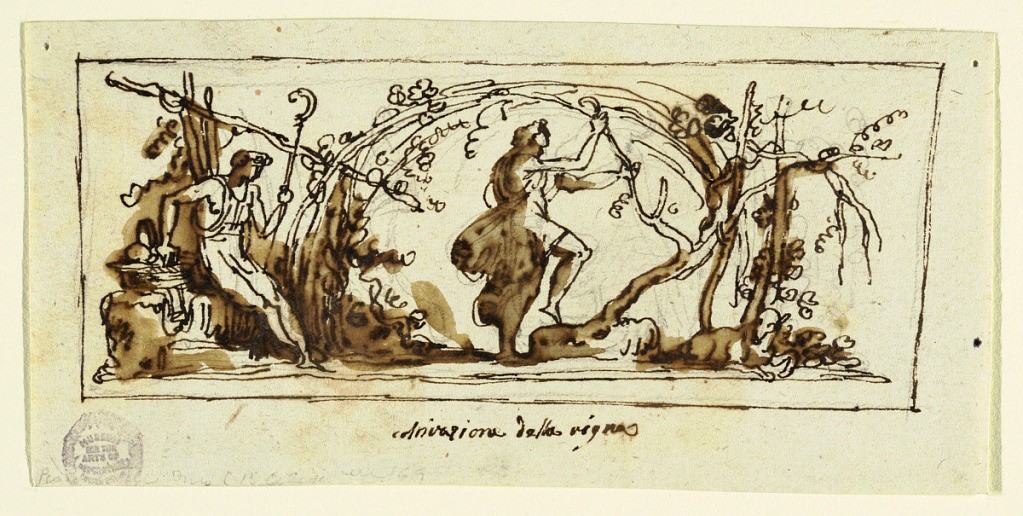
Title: Celebration of the Vine
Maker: Felice Giani, Italian, 1758–1823
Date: ca. 1800
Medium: Graphite, pen and ink, brush and wash on paper
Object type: Drawing
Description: Horizontal rectangle with classical figure dancing under grape vines.